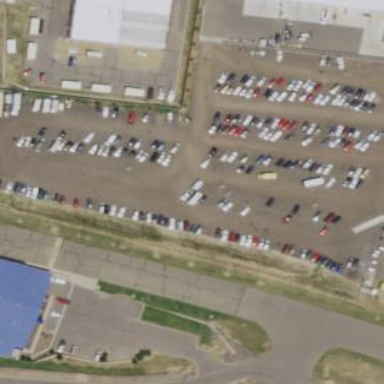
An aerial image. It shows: Unpaved parking area.